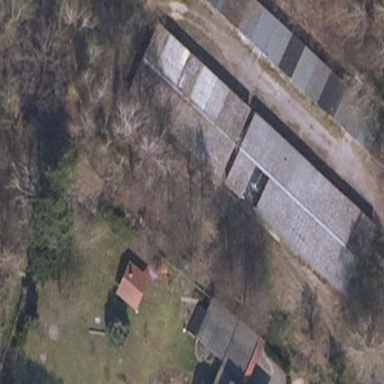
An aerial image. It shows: Group of garages.